Question: I have a database which looks like so -

I am trying to fetch the top 10 entries based on time (entries with top 10 values in 'time' column). I have the following code.
'''
<?php
include_once("connect.php");
$sql = "SELECT * FROM scores order by time desc limit 10";
$query = mysql_query($sql) or die("systemResult=Error");
$counter = mysql_num_rows($query);
if($counter>0)
{
print("systemResult=Success");
$array = mysql_fetch_array($query);
foreach($array as $data)
{
$athleteName = $data["athleteName"];
$email = $data["email"];
$time = $data["time"];
$timeStamp = $data["timeStamp"];
$country = $data["country"];
print "&athleteName=" . $athleteName;
print "&email=" . $email;
print "&time=".$time;
print "&timeStamp=".$timeStamp;
print "&country=".$country;
}
}
else
{
print("systemResult=Error");
}
?>
'''
The output I am getting is
'''
systemResult=Success&athleteName=7&email=7&time=7&timeStamp=7&country=7&athleteName=7&email=7&time=7&timeStamp=7&country=7&athleteName=4&email=4&time=4&timeStamp=4&country=4&athleteName=4&email=4&time=4&timeStamp=4&country=4&athleteName=G&email=G&time=G&timeStamp=G&country=G&athleteName=G&email=G&time=G&timeStamp=G&country=G&athleteName=n&email=n&time=n&timeStamp=n&country=n&athleteName=n&email=n&time=n&timeStamp=n&country=n&athleteName=2&email=2&time=2&timeStamp=2&country=2&athleteName=2&email=2&time=2&timeStamp=2&country=2&athleteName=I&email=I&time=I&timeStamp=I&country=I&athleteName=I&email=I&time=I&timeStamp=I&country=I
'''
As can be seen, the output I am getting is not what is on the table in database. I am getting wierd values. What am I doing wrong?
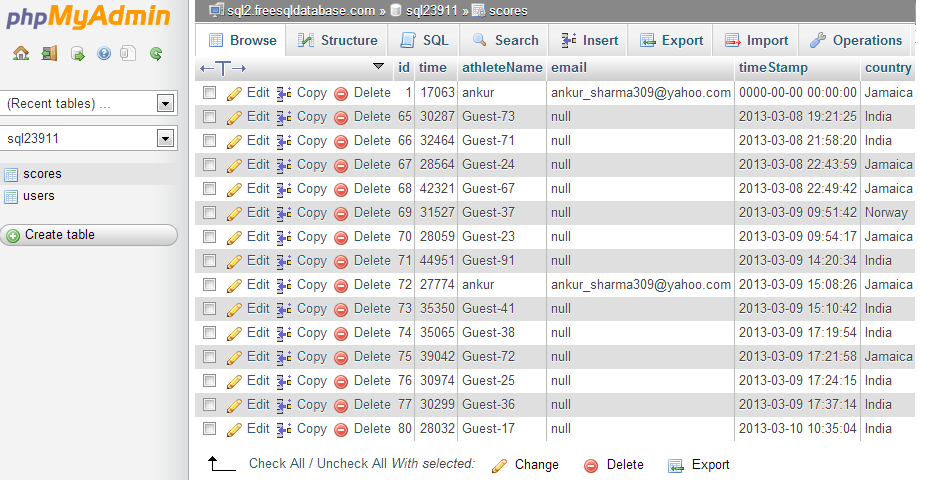
Answer: You don't need to use for each in your case, and if so, just print $data, try to remove foreach loop, and if you want to get all records, then, use while:
'''
while($data = mysql_fetch_array($query))
{
$athleteName = $data["athleteName"];
$email = $data["email"];
$time = $data["time"];
$timeStamp = $data["timeStamp"];
$country = $data["country"];
print "&athleteName=" . $athleteName;
print "&email=" . $email;
print "&time=".$time;
print "&timeStamp=".$timeStamp;
print "&country=".$country;
}
'''